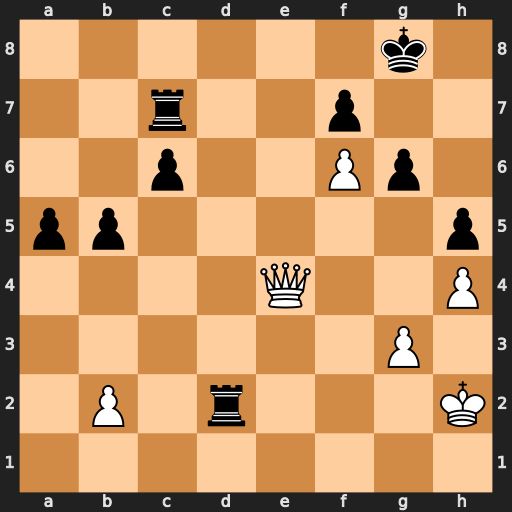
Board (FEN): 6k1/2r2p2/2p2Pp1/pp5p/4Q2P/6P1/1P1r3K/8
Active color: w
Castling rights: -
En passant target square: -
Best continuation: Kh3 Kh7 Qe8